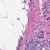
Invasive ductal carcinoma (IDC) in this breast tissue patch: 0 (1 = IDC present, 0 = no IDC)